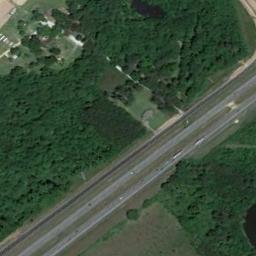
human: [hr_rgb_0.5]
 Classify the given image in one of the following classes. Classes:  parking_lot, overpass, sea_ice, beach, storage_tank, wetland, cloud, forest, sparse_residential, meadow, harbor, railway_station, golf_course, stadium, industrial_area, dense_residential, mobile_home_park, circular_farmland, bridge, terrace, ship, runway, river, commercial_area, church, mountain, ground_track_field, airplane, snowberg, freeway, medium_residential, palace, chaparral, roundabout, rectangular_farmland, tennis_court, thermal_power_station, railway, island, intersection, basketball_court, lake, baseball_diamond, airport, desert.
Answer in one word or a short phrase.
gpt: freeway